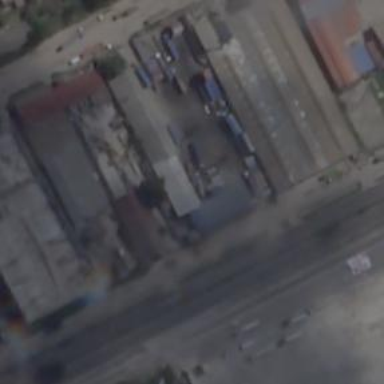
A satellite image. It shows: Commercial building.